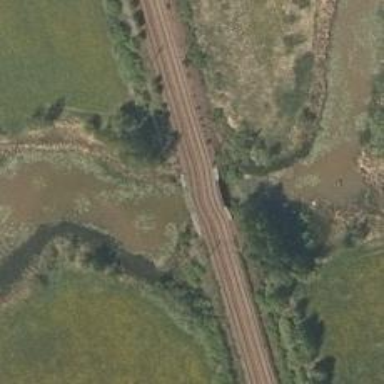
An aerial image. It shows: Bridge over electrified railway with contact line.